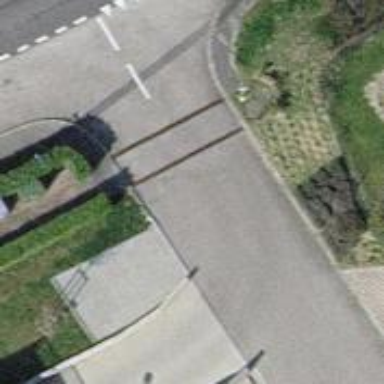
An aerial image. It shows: Unmarked crossing on the road.